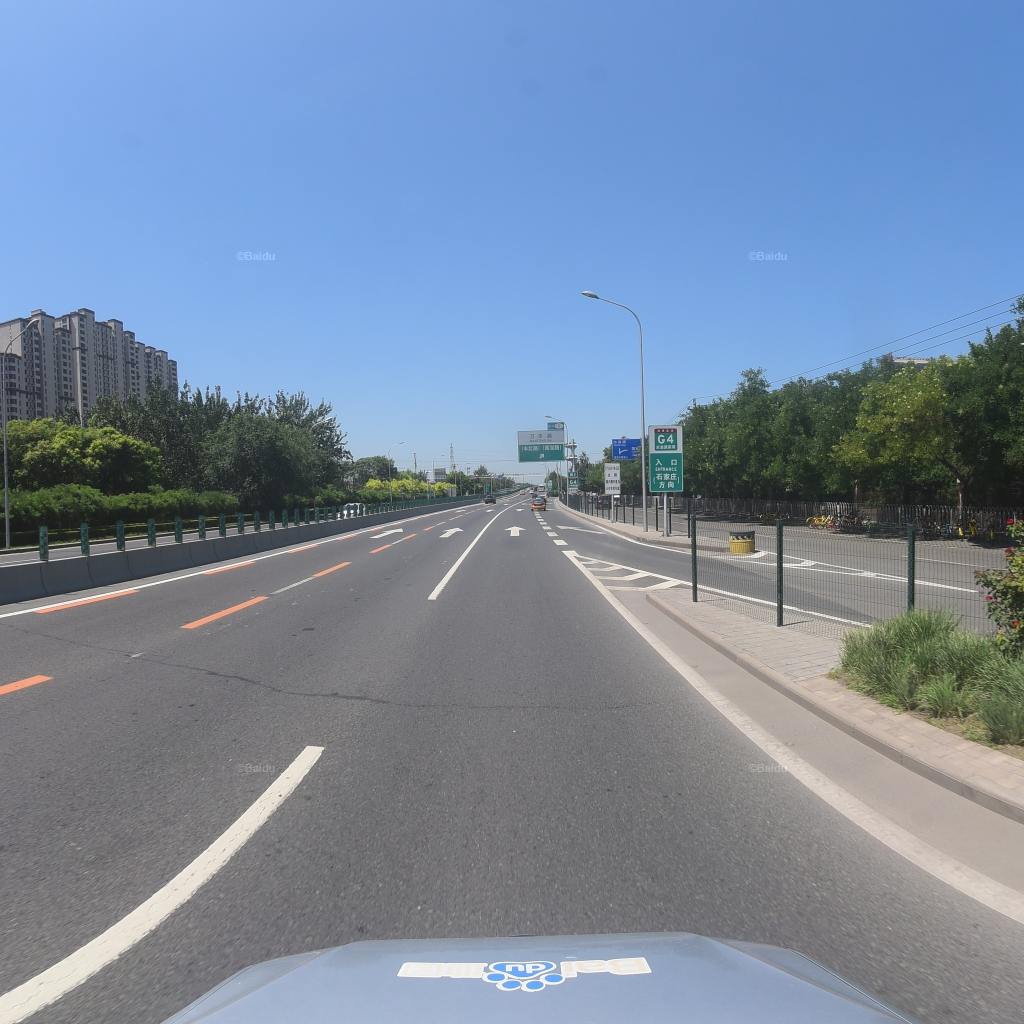
Region: Fengtai
Road damage annotations: transverse patch